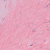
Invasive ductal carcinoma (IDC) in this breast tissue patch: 0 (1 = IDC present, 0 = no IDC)